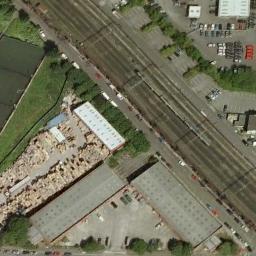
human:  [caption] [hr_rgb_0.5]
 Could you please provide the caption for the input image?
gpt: There are three parallel railway lines here .

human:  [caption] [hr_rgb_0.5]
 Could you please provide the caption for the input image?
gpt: The railway is next to some trees and grass .

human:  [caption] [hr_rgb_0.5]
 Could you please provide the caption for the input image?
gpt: Many buildings of different shapes and sizes are beside the railway .

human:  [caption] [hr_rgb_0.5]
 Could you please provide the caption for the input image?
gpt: These railways are between some buildings and a parking lot .

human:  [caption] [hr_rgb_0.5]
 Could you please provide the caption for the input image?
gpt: There are some green bushes and buildings beside the railway .